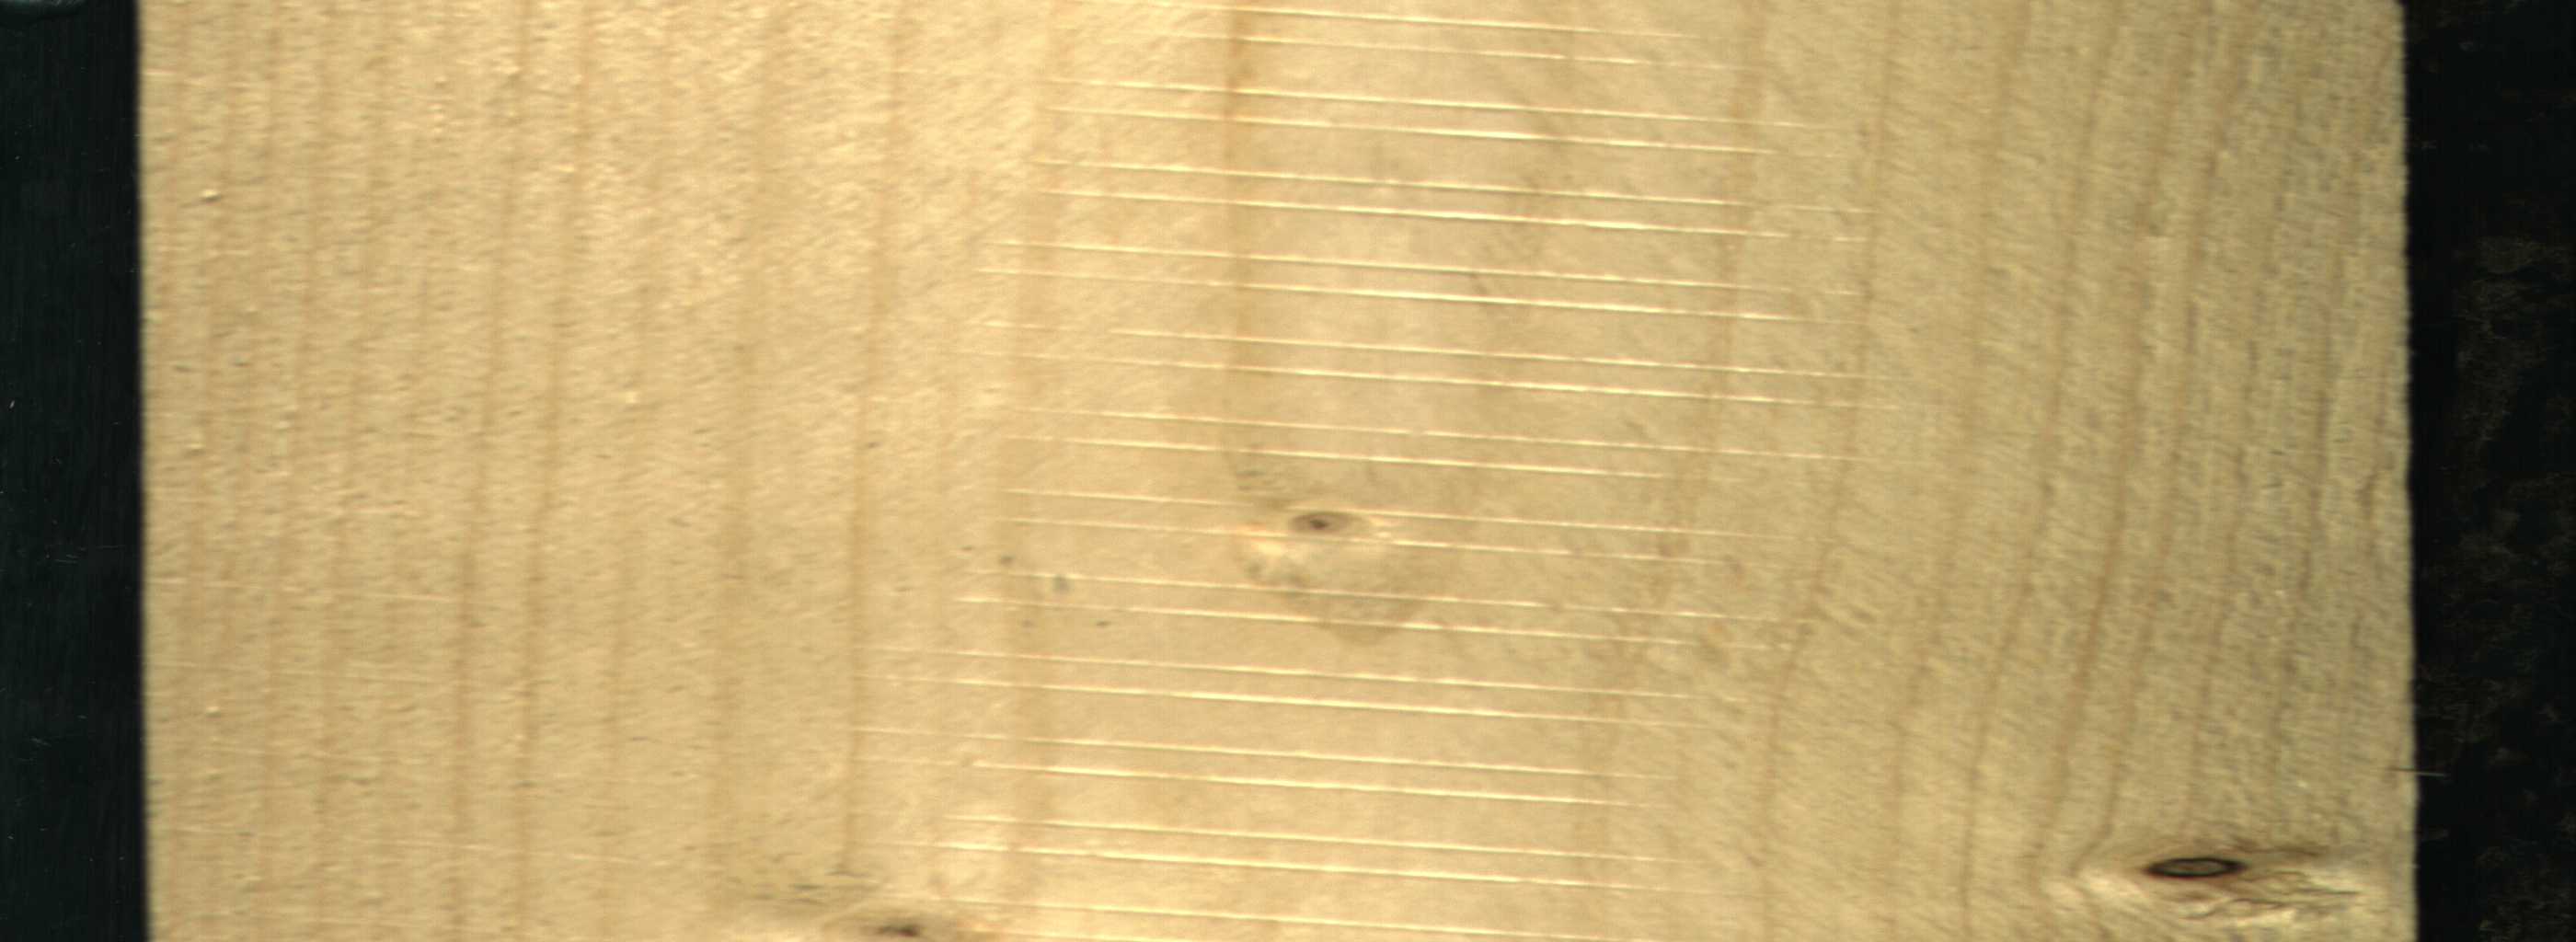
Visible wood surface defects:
Dead_Knot
Live_Knot
Live_Knot